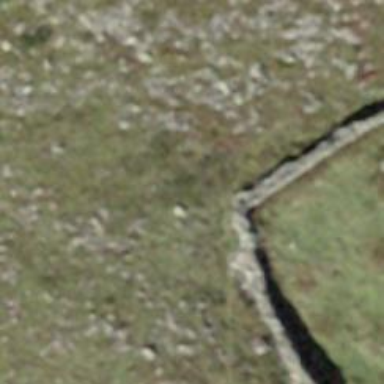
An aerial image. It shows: Wall barrier.